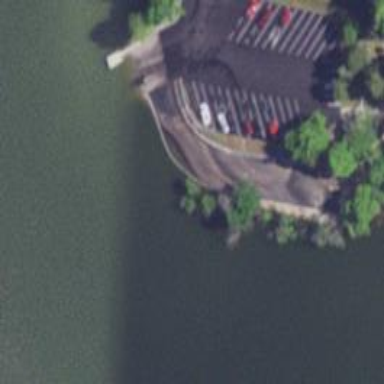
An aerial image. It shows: Dock located along the waterway.